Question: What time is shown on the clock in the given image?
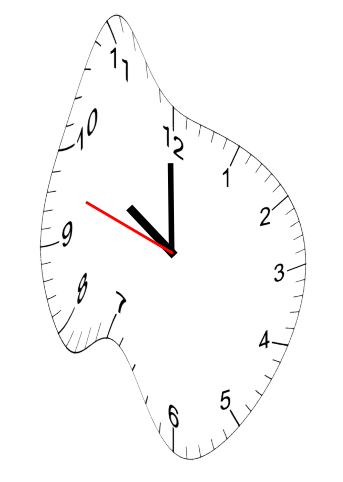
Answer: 09:59:48